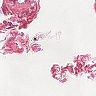
Metastatic tissue present: no